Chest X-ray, AP view. Patient: 44 years old, sex F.
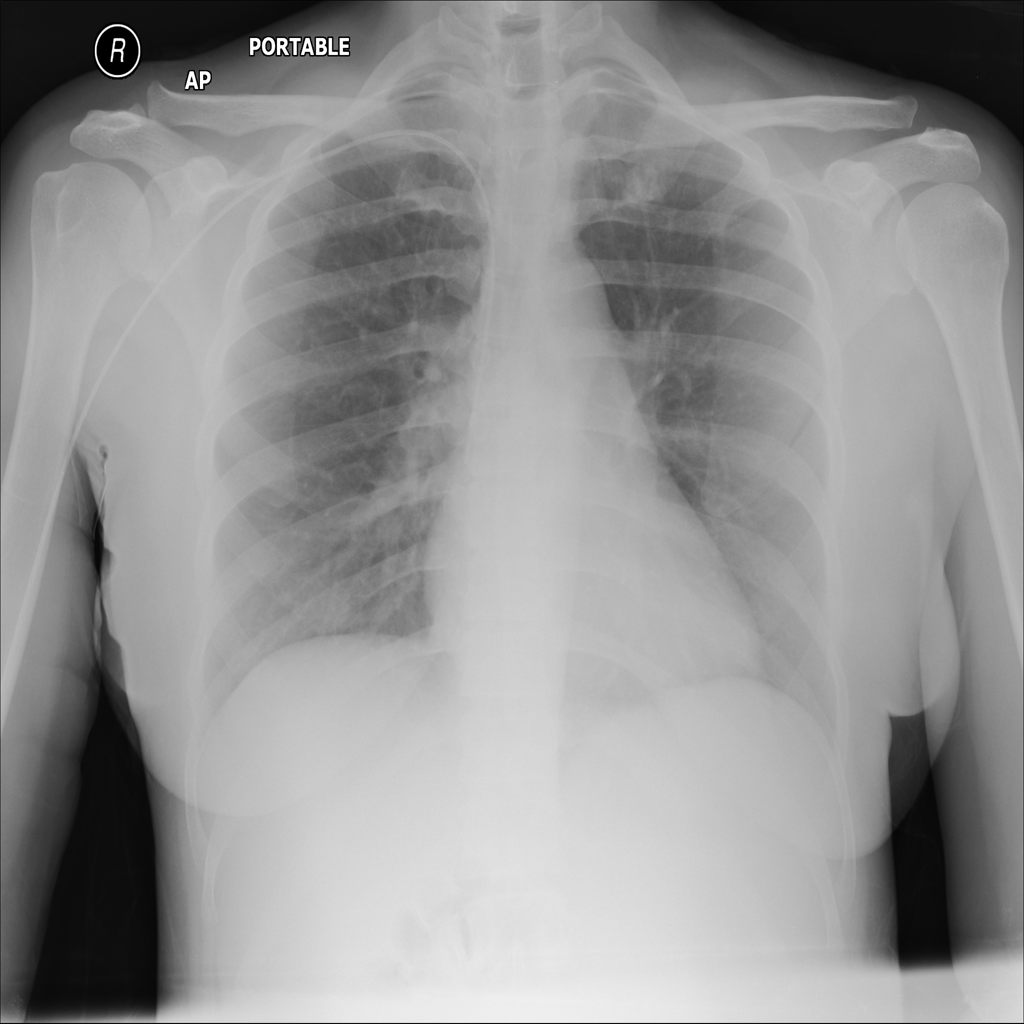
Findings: No Finding